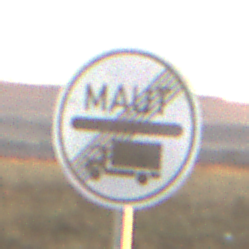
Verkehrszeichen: EndeMautpflicht
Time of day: SunriseSunset
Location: Outdoor (Nature)
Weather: Clear
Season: NotSpecified
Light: Natural